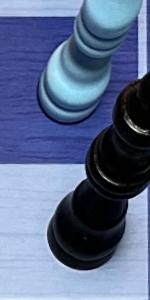
Label: Queen_Black